Aerial crown-view tile of a tropical tree (Barro Colorado Island, Panama), acquired 20240611:
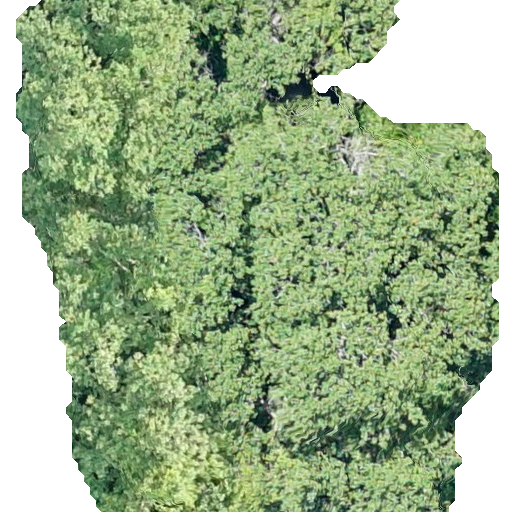
Species: Hieronyma alchorneoides
GBIF accepted scientific name: Hieronyma alchorneoides
Crown area: 373.293 m²